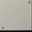
Piece: xx